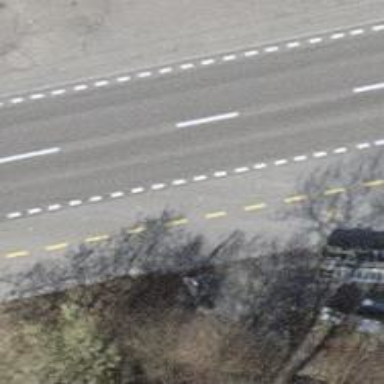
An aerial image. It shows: Asphalt sidewalk path.